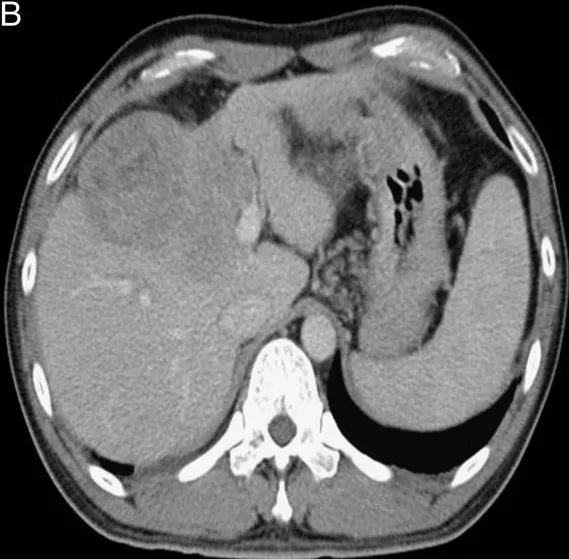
Computed tomography (CT) scan images before surgery. (B) Large liver tumor with tumor thrombus in the left portal vein.
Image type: radiology (ct)